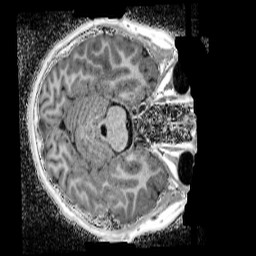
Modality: UNIT1_denoised
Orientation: axial
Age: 11
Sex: male
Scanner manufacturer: siemens
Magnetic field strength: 3 T
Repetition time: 4 s
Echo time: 0.00299 s